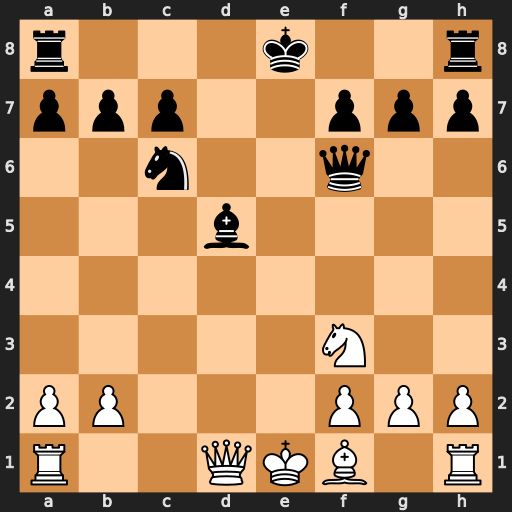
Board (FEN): r3k2r/ppp2ppp/2n2q2/3b4/8/5N2/PP3PPP/R2QKB1R
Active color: w
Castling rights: KQkq
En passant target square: -
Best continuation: Qxd5 Qxb2 Rd1